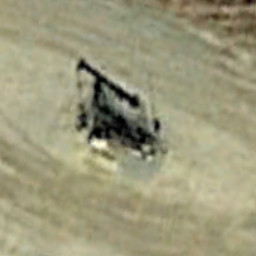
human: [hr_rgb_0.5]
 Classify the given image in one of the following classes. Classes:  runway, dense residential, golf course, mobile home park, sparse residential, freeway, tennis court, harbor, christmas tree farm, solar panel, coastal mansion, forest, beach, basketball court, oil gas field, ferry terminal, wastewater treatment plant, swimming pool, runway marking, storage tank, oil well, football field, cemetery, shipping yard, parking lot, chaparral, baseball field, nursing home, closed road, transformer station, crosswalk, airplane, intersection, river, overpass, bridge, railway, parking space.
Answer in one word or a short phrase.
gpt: oil well